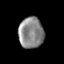
Tissue: skin
Cell type: Epithelial cells
Senescence score: 0.8403
Nuclear area (px): 757
Mean DAPI intensity: 136.332